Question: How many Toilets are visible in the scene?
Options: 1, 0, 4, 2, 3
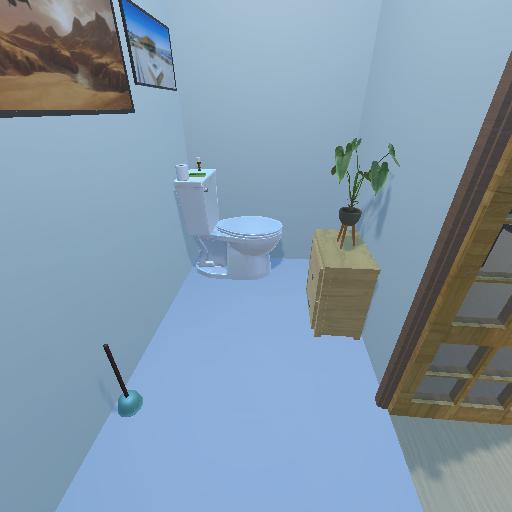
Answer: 1